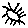
Label: sun